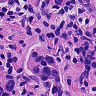
Metastatic tissue present: yes